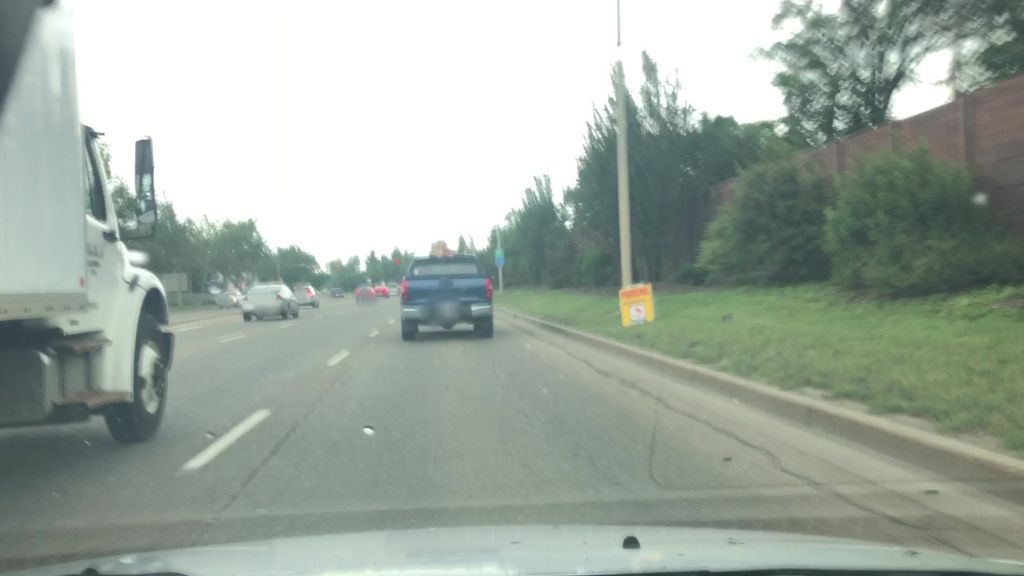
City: edmonton